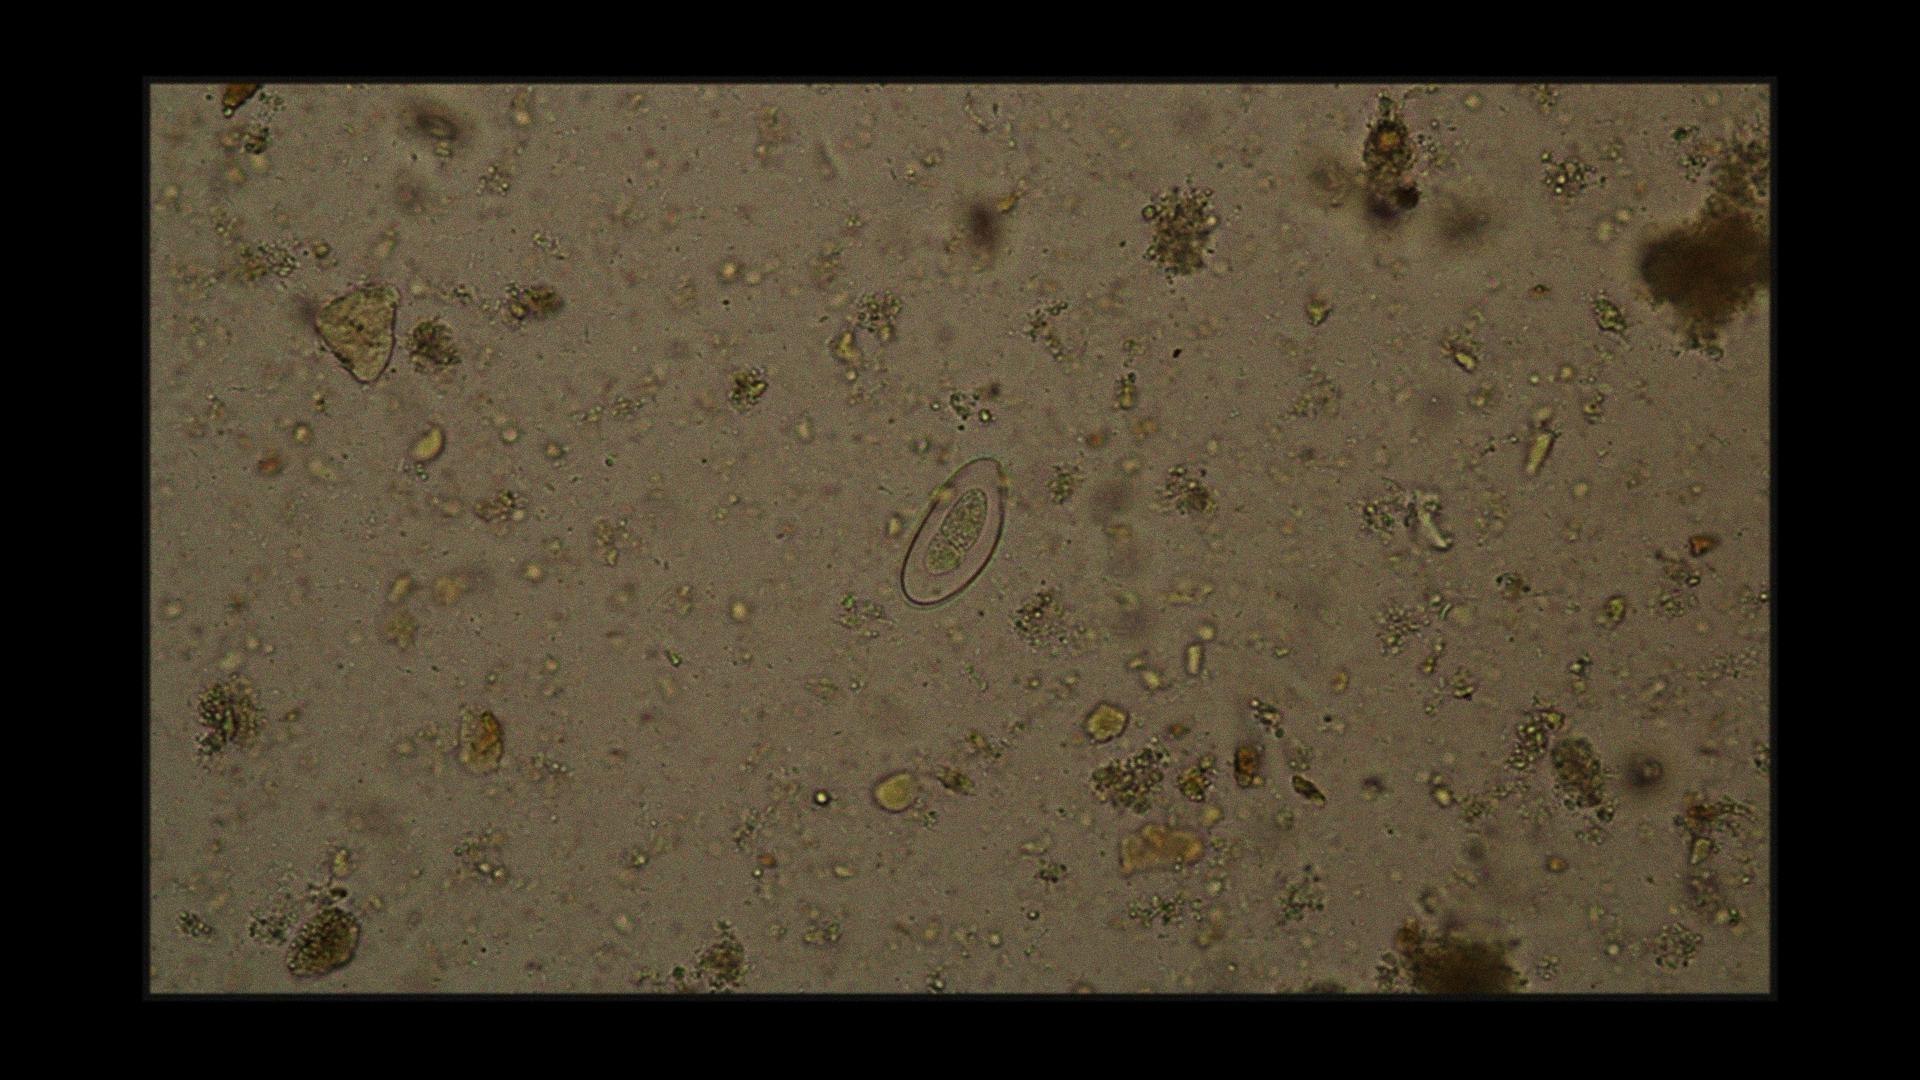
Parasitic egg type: Enterobius vermicularis